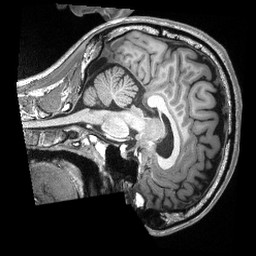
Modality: T1w
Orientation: sagittal
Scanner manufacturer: siemens
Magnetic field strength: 3 T
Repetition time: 2.3 s
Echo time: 0.00308 s